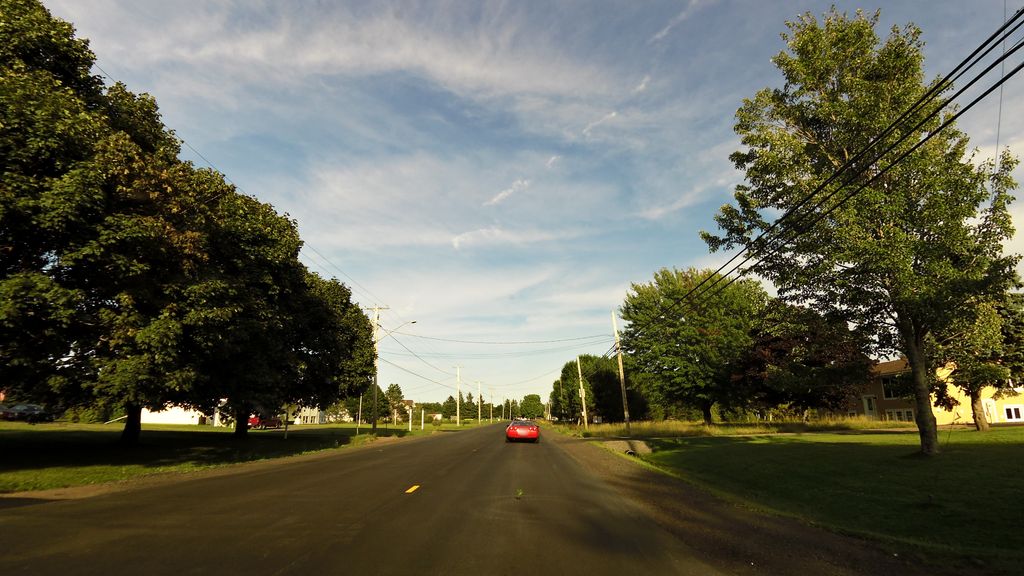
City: charlottetown